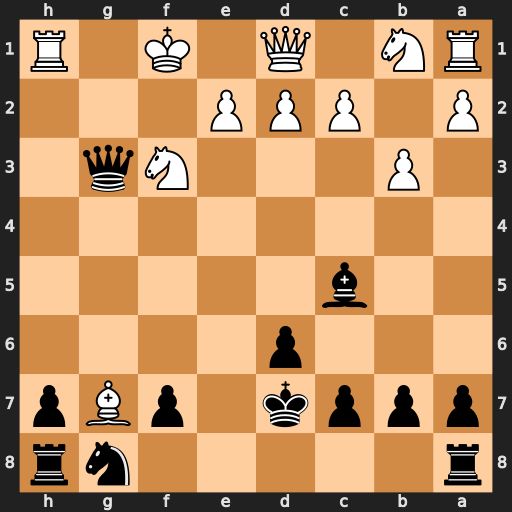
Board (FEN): r5nr/pppk1pBp/3p4/2b5/8/1P3Nq1/P1PPP3/RN1Q1K1R
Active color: b
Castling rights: -
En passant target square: -
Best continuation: Qf2#